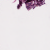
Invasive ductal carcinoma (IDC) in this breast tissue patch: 0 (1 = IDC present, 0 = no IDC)